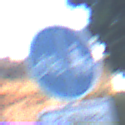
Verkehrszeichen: GetrennterRadUndGehwegRadwegLinks
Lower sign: BesondereFahrzeugeUndTransportgueter13
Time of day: SunriseSunset
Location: Outdoor (Urban)
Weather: PartlyCloudy
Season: NotSpecified
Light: Natural